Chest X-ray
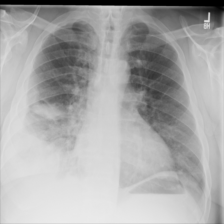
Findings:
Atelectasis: positive
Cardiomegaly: negative
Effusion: negative
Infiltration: negative
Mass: negative
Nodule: negative
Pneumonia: negative
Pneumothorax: negative
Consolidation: negative
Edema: negative
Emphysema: negative
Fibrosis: negative
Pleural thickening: negative
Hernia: negative